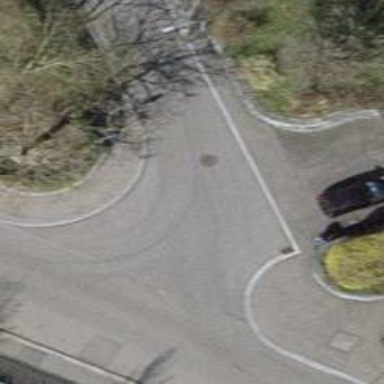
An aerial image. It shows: Residential road with asphalt surface. There is sidewalk on the left side.